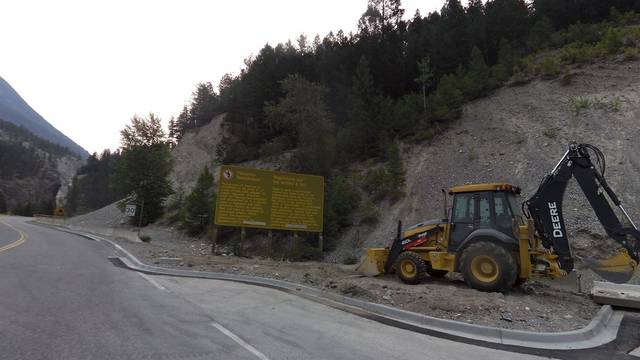
Region: Canada
Coordinates: 50.631, -116.06